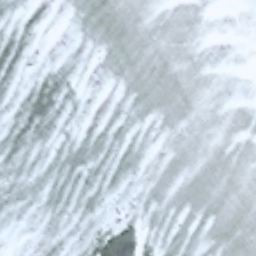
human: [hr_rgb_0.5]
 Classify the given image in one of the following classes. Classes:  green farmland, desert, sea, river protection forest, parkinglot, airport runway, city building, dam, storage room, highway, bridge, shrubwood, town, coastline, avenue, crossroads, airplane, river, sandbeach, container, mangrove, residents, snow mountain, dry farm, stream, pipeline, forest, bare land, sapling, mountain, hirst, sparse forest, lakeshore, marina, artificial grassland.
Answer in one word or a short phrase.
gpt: snow mountain